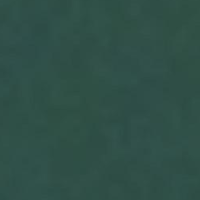
EUNIS habitat code: 14
Species observed at this site:
Lathyrus vernus